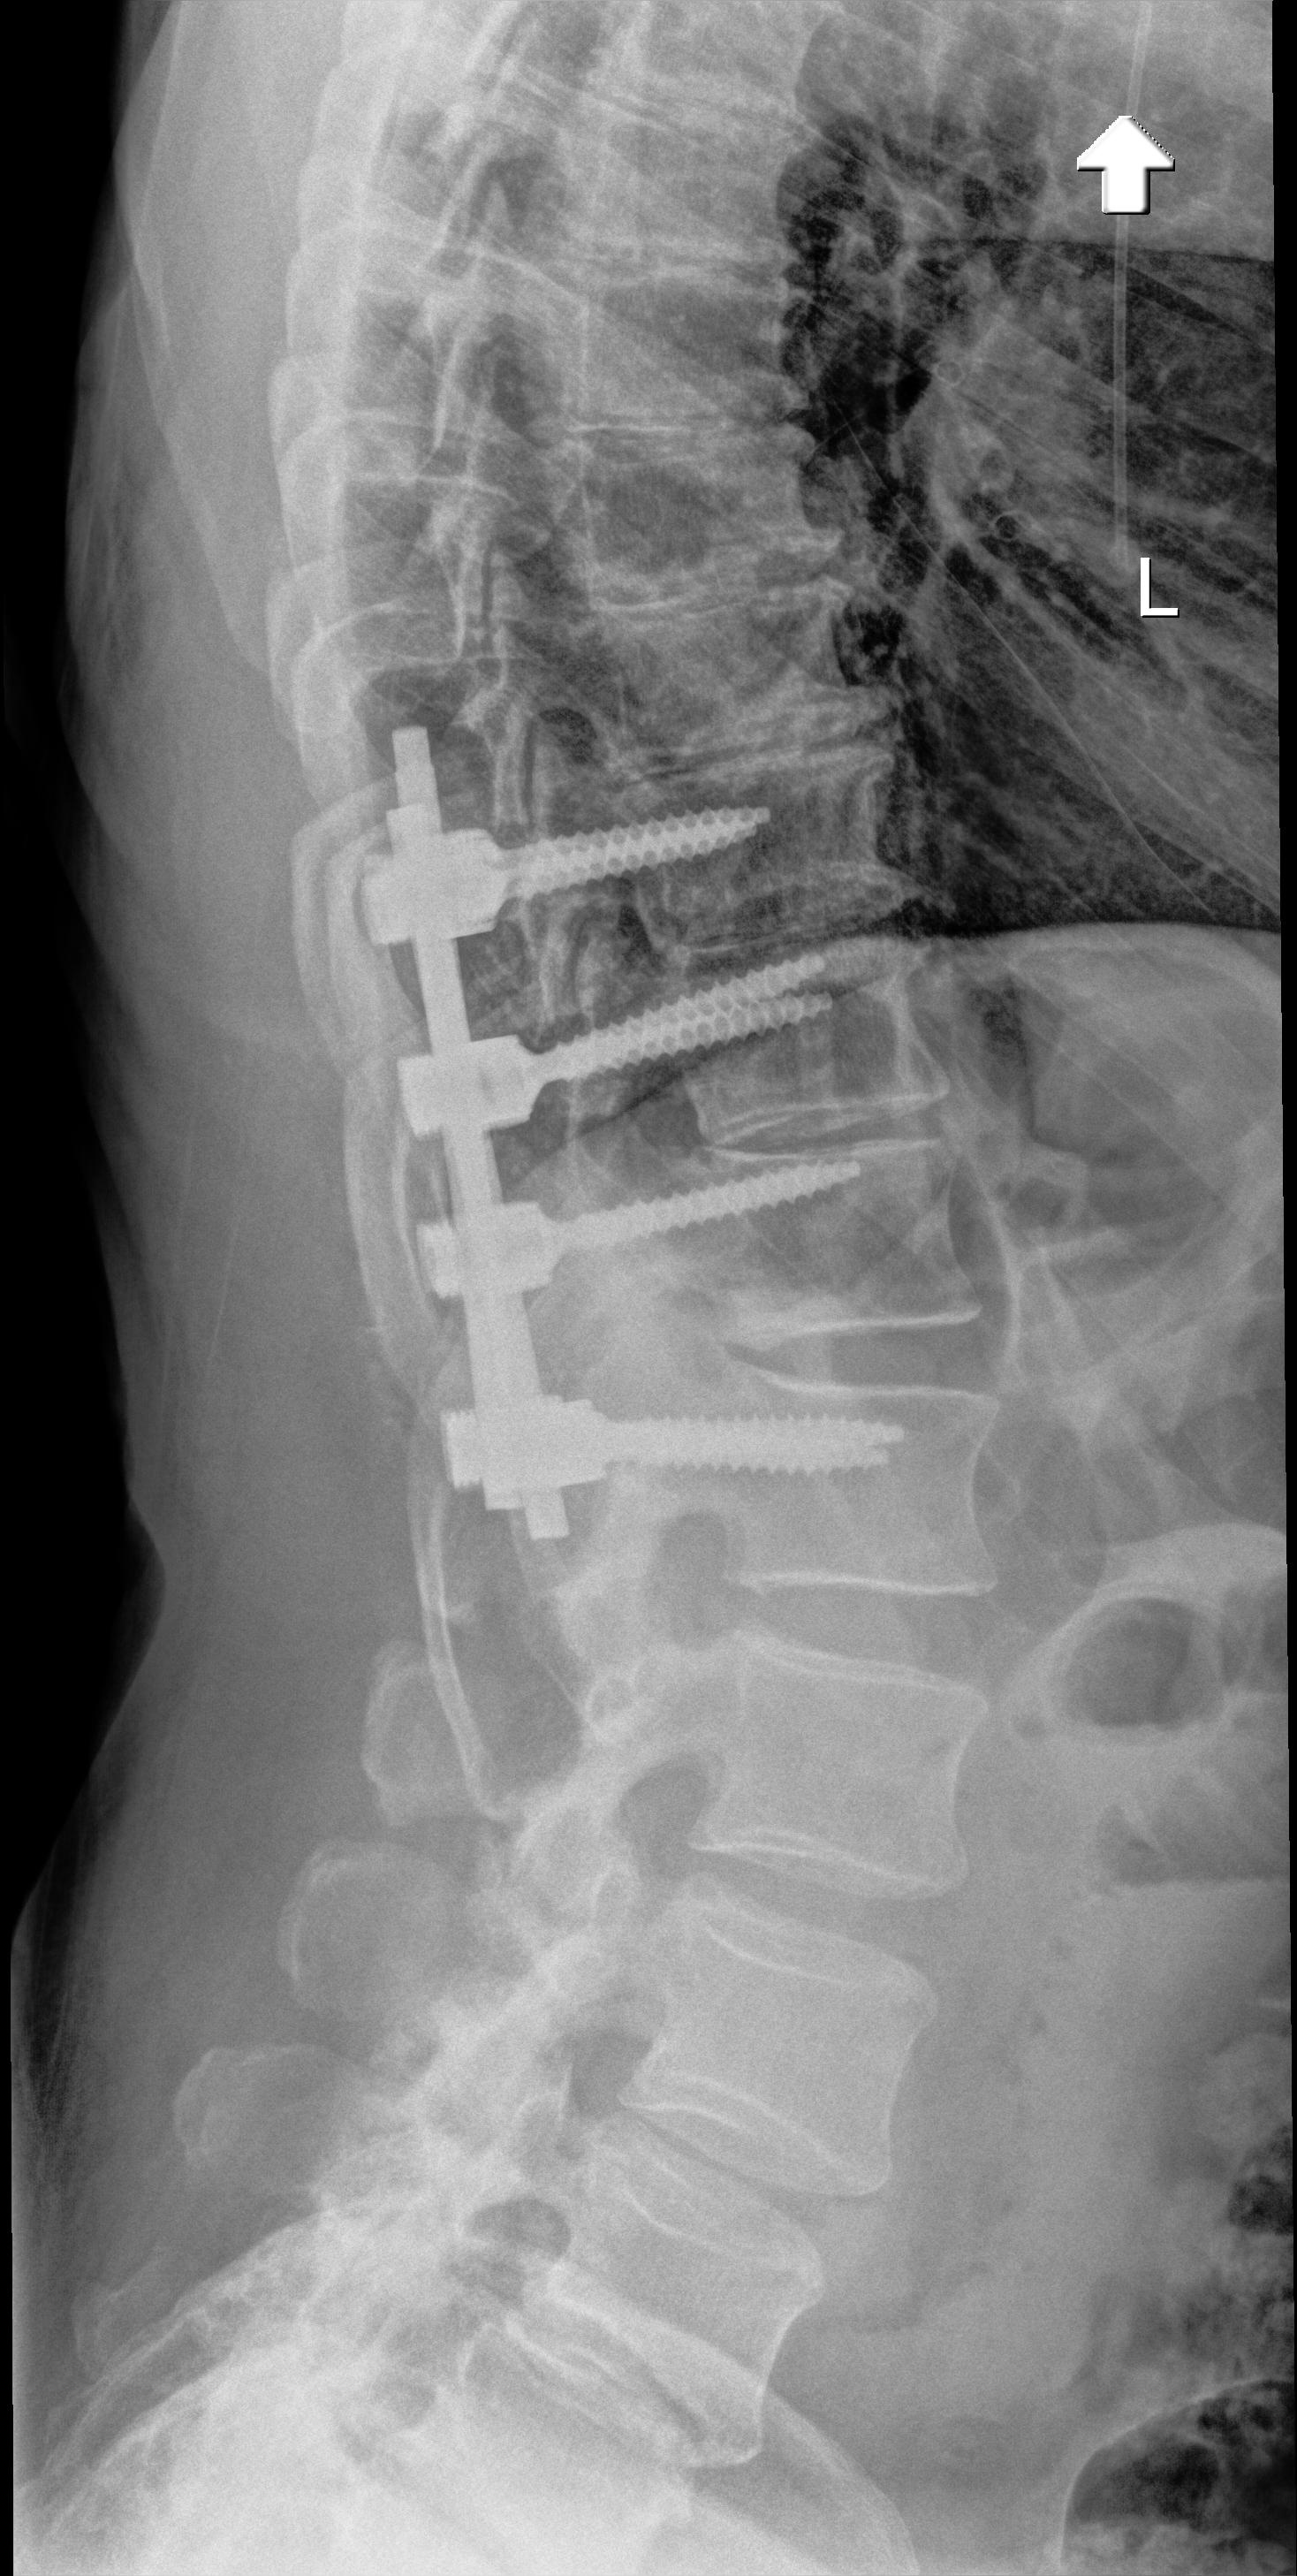
View: LATERAL
Implant manufacturer: seaspine mariner